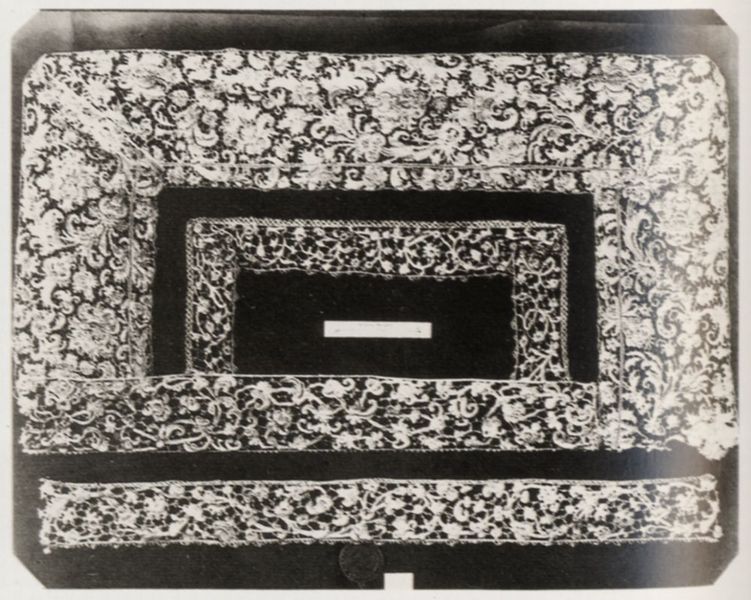
Titel: Vier verschiedene Muster italienischer Points. 16. Jahrhundert (Liegnitz)
Künstler: Ludwig Belitski
Standort: Berlin
Institution: Hochschule der Künste, Hochschulbibliothek
Schlagwörter: dunkel, weiß, blume, blumen, grau, hell, schmuck, schwarz, blüten, tuch, muster, ornament, teppich, band, kragen, rahmen, samt, spitze, bild, bestickt, stickerei, stoff, decke, saum, spitzen, pflanze, pflanzen, borte, knopf, ranken, leer, kissen, bordüre, nähen, detail, floral, ornamente, verzierung, streifen, blütenmuster, sticken, strumpf, fein, geschlossen, strauß, unscharf, foto, fotografie, photographie, dose, rechteck, oberfläche, druck, schwarzweiss, auswahl, schachtel, tasche, kunst, flora, ranke, kasten, photo, ornamental, tracht, ecken, geometrisch, musterung, negativ, handwerk, quader, voluten, dekce, durchsichtig, schwart, rechteckig, plfanzen, gestickt, siegel, schatulle, gewebe, vegetabil, textil, ornamentik, applikation, gegenstand, ziseliert, design, geometrie, viereck, pflanzenornamentik, mäander, metallarbeit, münze, schlitz, genau, detailiert, borten, holzarbeit, iran, was, floralmuster, stelle, geklöppelt, weoß, fotogramm, photogramm, klöppeln, niepce, weeiss, plauen, geormetrisch, stickkunst, ornmante, foral, floralornament